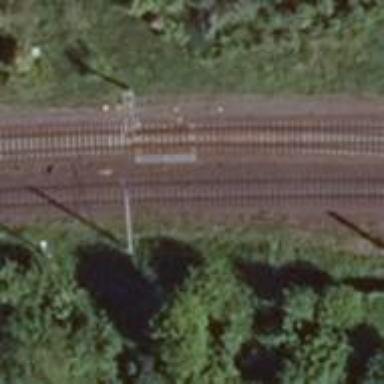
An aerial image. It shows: Milestone along the railway with catenary mast.